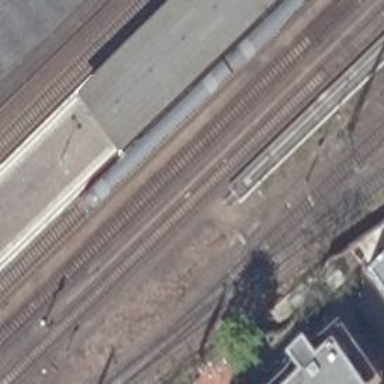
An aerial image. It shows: Stop position for public transport at railway stop.